Question: I have an object that stores a property as an int.
When in the console I type 'po menuItem.quantity' I get a '1' which is what I'm expecting.
If I try to use that to populate a label with this line of code:
'''
label_Quantity.text=[NSString stringWithFormat:@"%d", menuItem.quantity];
'''
I instead get a '414280896'
Also, please have a look at the following image:

For some reason it says '_quantity = (int) 414280896'but when I click on the 'i' icon, I get a '1'.
What is going on here?
EDIT 1:
Per a commenter's request, this is MenuItemDTO:
'''
@interface MenuItemDTO : NSObject
@property (nonatomic) int menuItemID;
@property (nonatomic, strong) NSString* name;
@property (nonatomic, strong) NSString* description;
@property (nonatomic) int quantity;
@property (nonatomic, strong) NSString* imageURL;
@property (nonatomic) int categoryID;
@property (nonatomic) float price;
@property (nonatomic) BOOL isSponsoredItem;
@property (nonatomic, strong) NSDate* lastModifiedDate;
@end
'''
And it got created like this:
'''
MenuItemDTO * menuItem = [MenuItemDTO new];
menuItem.quantity = [Converter fromDictionaryValueToInt:[json objectForKey:@"Quantity"]];
'''
json is an NSDictionary with different values coming from a web service.
'Converter fromDictionaryValueToInt' looks like this:
'''
+ (int)fromDictionaryValueToInt:(NSNumber *)value
{
if ([value isKindOfClass:[NSNull class]])
return 0;
return [value intValue];
}
'''
EDIT 2:
I found the problem, but don't understand why it didn't work.
The problem didn't come when initializing. That was working just fine. It looks like later in the code, quantity was being assigned another value like this:
'''
menuItem.quantity = (int)[dict objectForKey:@"Total"];
'''
That was giving the problem with the weird number. Now I'm doing this:
'''
menuItem.quantity = [Converter fromDictionaryValueToInt:[dict objectForKey:@"Total"]];
'''
And it's working fine. If anyone can explain to me why the first method didn't work, I'll select that answer. Otherwise, I'll put this myself later and select mine.
Thanks to the commenters for helping me out.
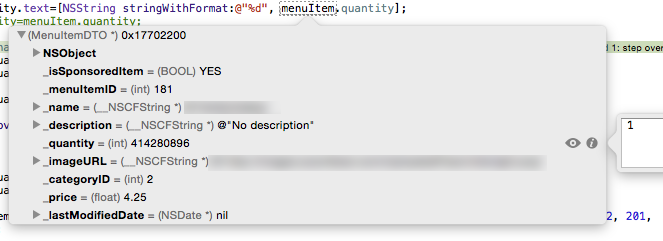
Answer: 'NSDictionnary'can only store NSObject, that means that when you call '[dict objectForKey:@"Total"]'it return a 'NSNumber *' instead of an 'int' and that's why your 'fromDictionaryValueToInt' work.
If you write 'menuItem.quantity = (int)[dict objectForKey:@"Total"];' the '(int)' cast say to the compiler: I want to convert this 'NSNumber' pointer address into an 'int' so 'menuItem.quantity' will receive the address and not the value.